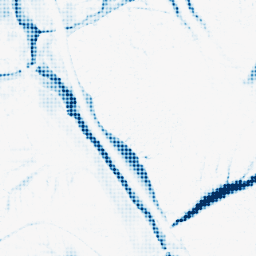
Category: morphological
Decomposition family: morphological_ellipse
Decomposition parameters: operation: closing
width: 20
height: 30
Upsampling method: sinc_blackman
Upsampling parameters: scale: 8
kernel_size: 8
Upsampling scale: 8